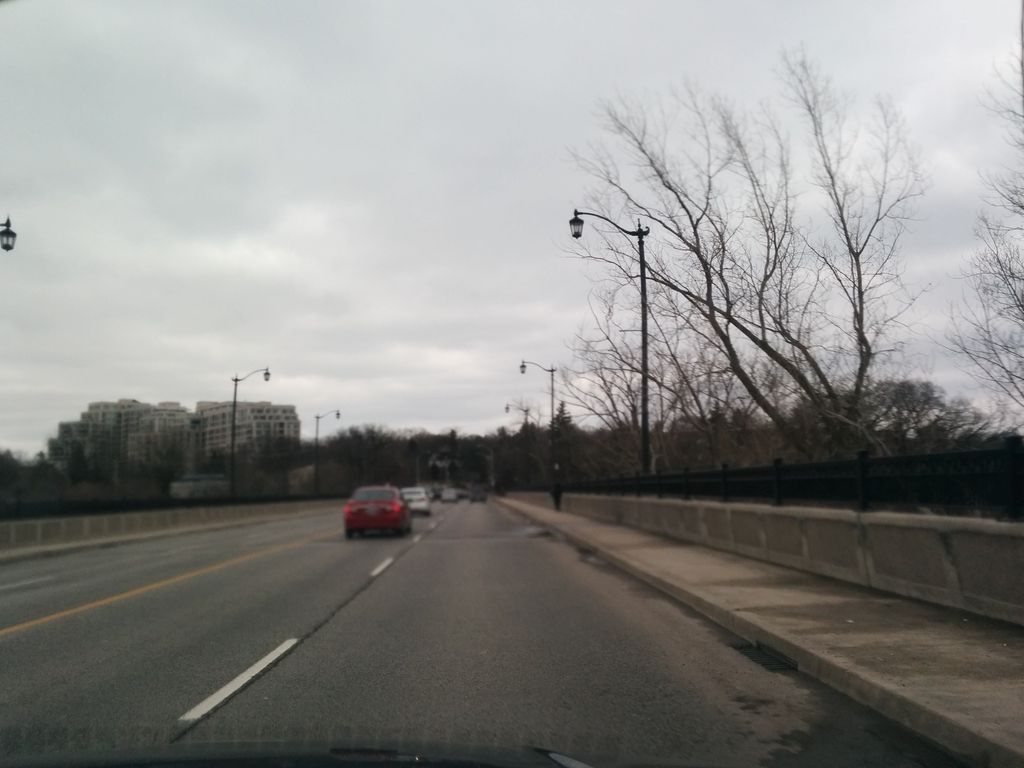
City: toronto